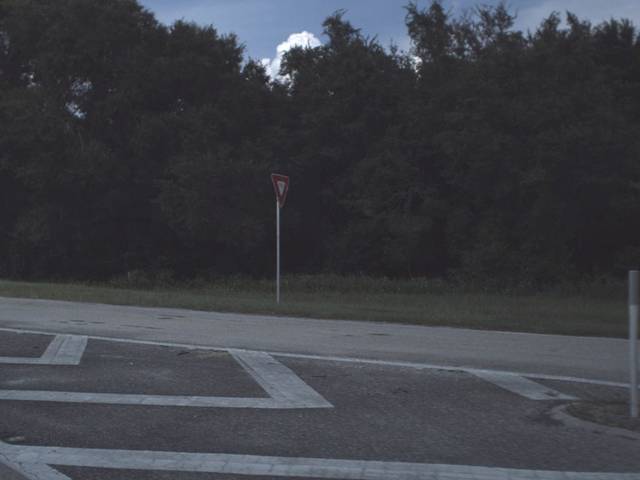
Region: United States
Coordinates: 27.872, -81.594